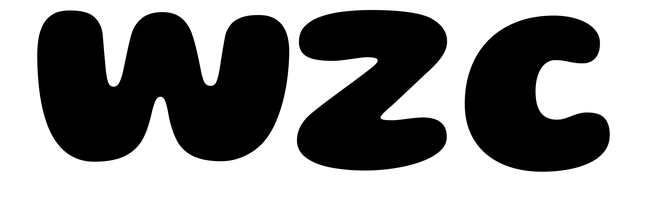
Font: Gluten_ExtraBold